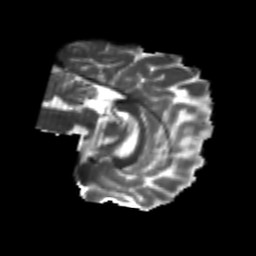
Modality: T2w
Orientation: sagittal
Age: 19
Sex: female
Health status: healthy
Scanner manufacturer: philips
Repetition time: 7.388 s
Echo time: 0.08599 s